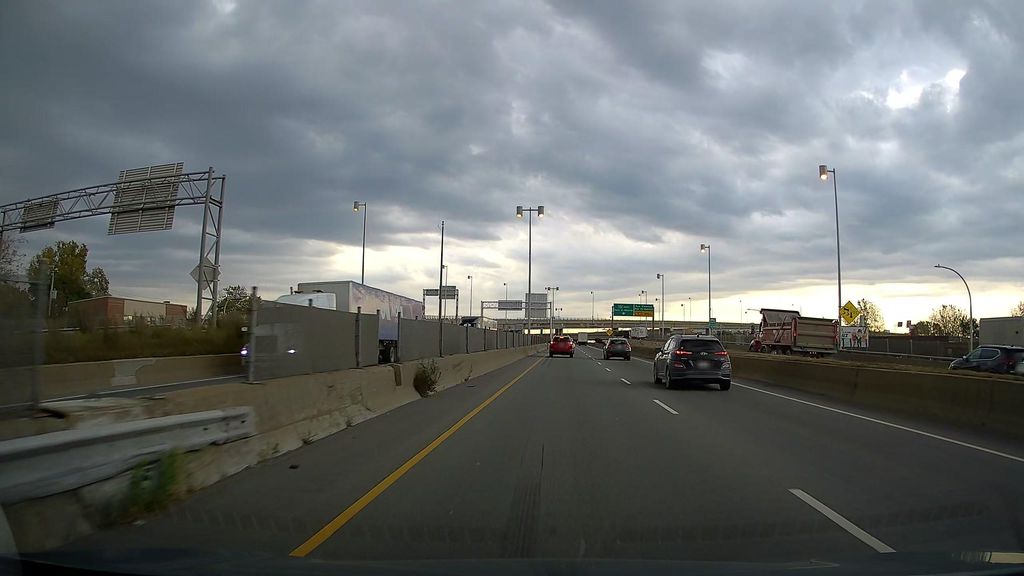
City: montreal